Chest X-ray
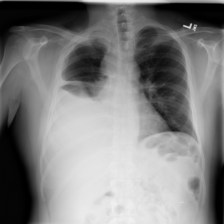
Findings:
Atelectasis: negative
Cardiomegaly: negative
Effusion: positive
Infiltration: negative
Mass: positive
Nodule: negative
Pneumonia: negative
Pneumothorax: negative
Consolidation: negative
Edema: negative
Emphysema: negative
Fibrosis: negative
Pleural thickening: negative
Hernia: negative